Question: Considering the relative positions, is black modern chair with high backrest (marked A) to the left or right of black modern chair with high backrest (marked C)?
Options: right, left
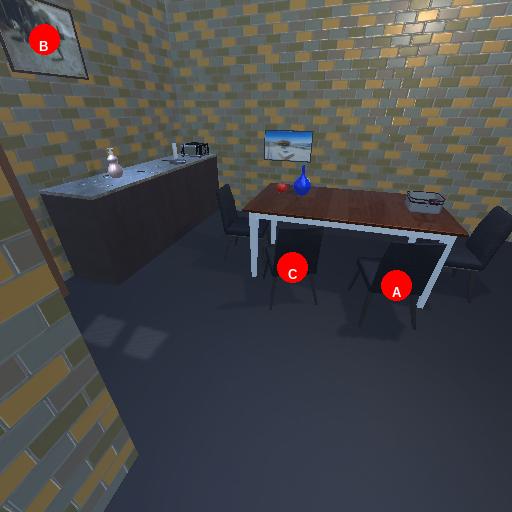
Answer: right